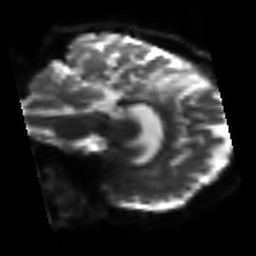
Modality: sbref
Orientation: sagittal
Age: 62
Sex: female
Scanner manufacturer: siemens
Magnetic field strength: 3 T
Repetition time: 3.2 s
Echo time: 0.081 s